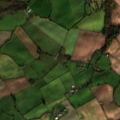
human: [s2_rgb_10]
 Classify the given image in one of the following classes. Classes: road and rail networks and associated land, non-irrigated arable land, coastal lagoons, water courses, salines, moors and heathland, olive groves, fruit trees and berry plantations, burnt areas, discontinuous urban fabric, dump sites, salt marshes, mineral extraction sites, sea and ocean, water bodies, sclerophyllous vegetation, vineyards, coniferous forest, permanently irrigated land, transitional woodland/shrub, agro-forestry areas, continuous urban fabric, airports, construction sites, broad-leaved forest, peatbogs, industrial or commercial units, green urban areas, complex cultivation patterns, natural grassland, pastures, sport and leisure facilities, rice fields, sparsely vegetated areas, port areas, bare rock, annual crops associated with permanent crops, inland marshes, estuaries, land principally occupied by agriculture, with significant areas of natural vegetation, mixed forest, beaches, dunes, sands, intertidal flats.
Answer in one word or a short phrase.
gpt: non-irrigated arable land, pastures, complex cultivation patterns